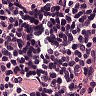
Metastatic tissue present: no